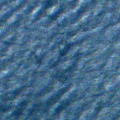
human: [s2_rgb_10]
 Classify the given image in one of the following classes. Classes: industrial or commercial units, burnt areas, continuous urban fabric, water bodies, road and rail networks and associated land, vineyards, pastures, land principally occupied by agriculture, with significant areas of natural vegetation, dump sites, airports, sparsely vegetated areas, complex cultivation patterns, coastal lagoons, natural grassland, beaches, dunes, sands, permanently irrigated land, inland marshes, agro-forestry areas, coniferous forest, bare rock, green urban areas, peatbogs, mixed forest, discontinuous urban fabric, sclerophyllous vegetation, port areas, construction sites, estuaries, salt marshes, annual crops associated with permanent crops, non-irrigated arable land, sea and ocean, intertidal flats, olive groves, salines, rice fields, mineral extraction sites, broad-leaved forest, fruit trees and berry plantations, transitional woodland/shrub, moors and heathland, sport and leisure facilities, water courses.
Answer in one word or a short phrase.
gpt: sea and ocean